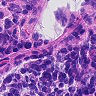
Metastatic tissue present: no